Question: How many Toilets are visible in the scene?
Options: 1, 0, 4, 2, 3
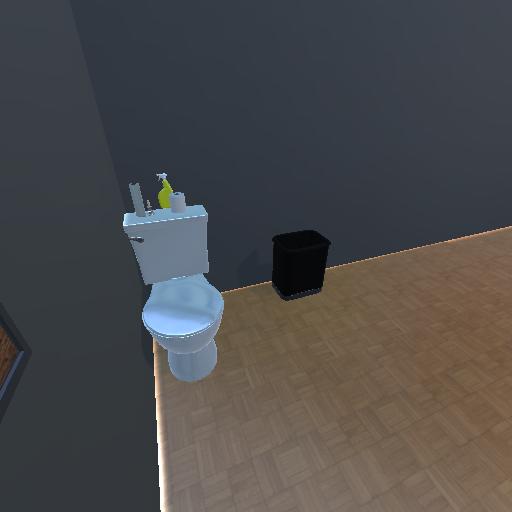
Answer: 1